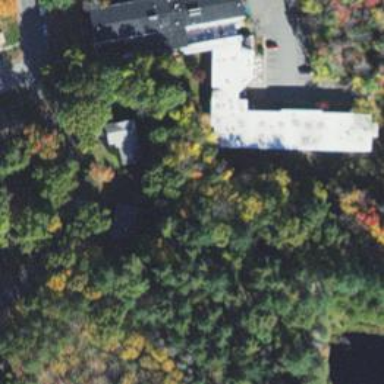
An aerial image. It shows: Nursing home building.